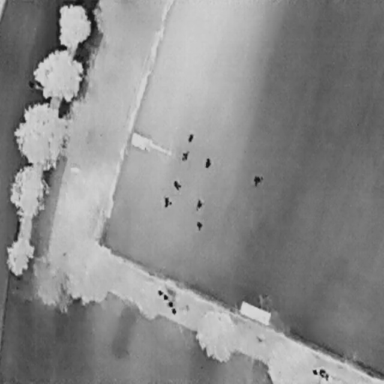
There are eight People in the infrared image.